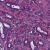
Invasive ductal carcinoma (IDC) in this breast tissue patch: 1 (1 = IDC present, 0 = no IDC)